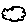
Label: cloud